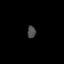
Tissue: lung
Cell type: Epithelial cells
Senescence score: 0.2221
Nuclear area (px): 105
Mean DAPI intensity: 72.371